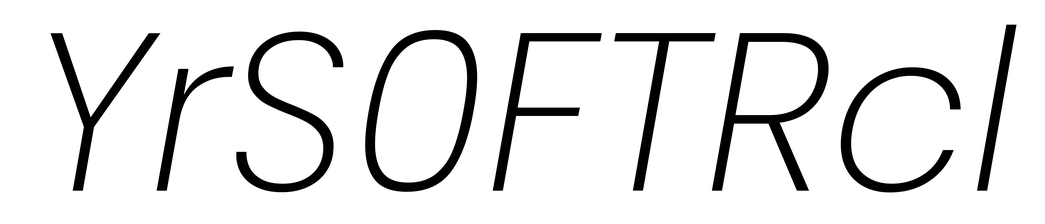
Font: Poppins-ExtraLightItalic